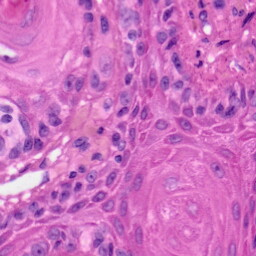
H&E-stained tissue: Skin